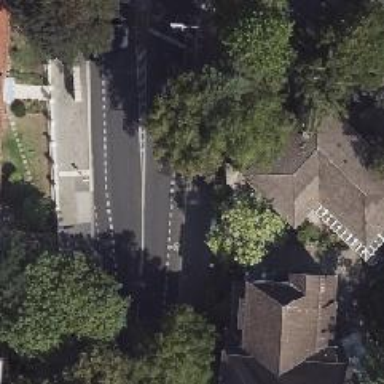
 with half of the vehicles parked on the kerb."